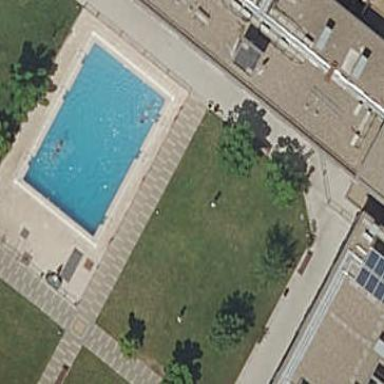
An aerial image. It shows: Swimming pool within leisure land area designed for swimming activities.